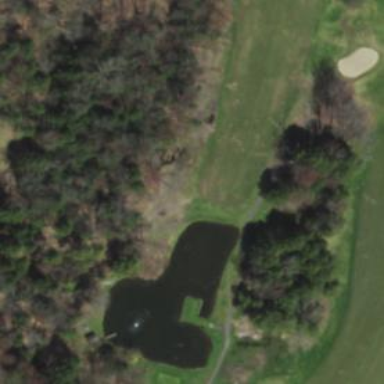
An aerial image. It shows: Scenic golf fairway.